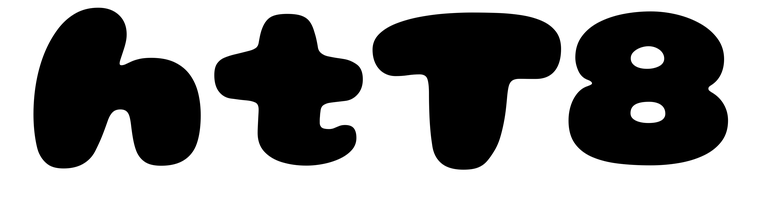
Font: Gluten_Black